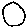
Label: circle